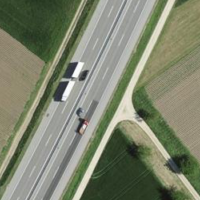
EUNIS habitat code: 57
Species observed at this site:
Ardea alba
Corvus corone